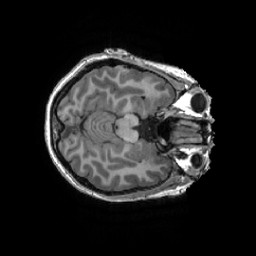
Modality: T1w
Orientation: axial
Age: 28
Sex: female
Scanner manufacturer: ge
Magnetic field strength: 3 T
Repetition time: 0.007348 s
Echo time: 0.003036 s